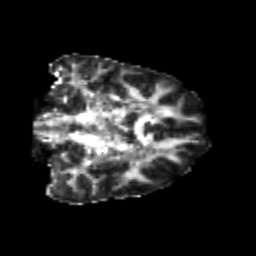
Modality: FA
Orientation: coronal
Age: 24
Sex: female
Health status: healthy
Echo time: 0.074 s